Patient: sex F, age 69
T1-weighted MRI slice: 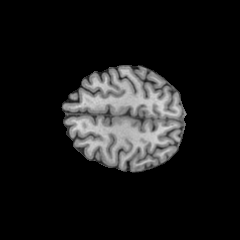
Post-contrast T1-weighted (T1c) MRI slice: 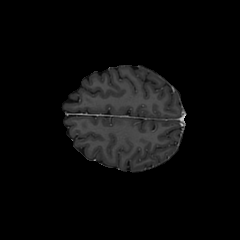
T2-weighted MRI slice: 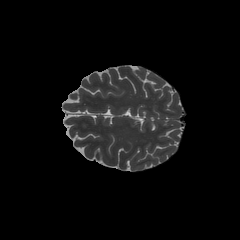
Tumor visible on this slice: no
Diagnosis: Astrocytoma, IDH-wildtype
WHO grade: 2